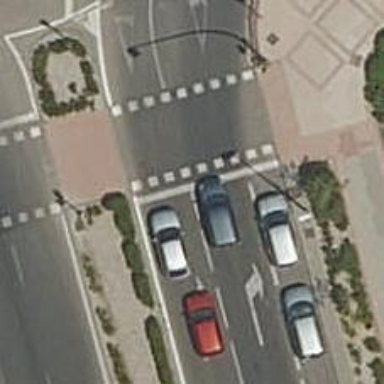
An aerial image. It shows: Road with traffic signals.